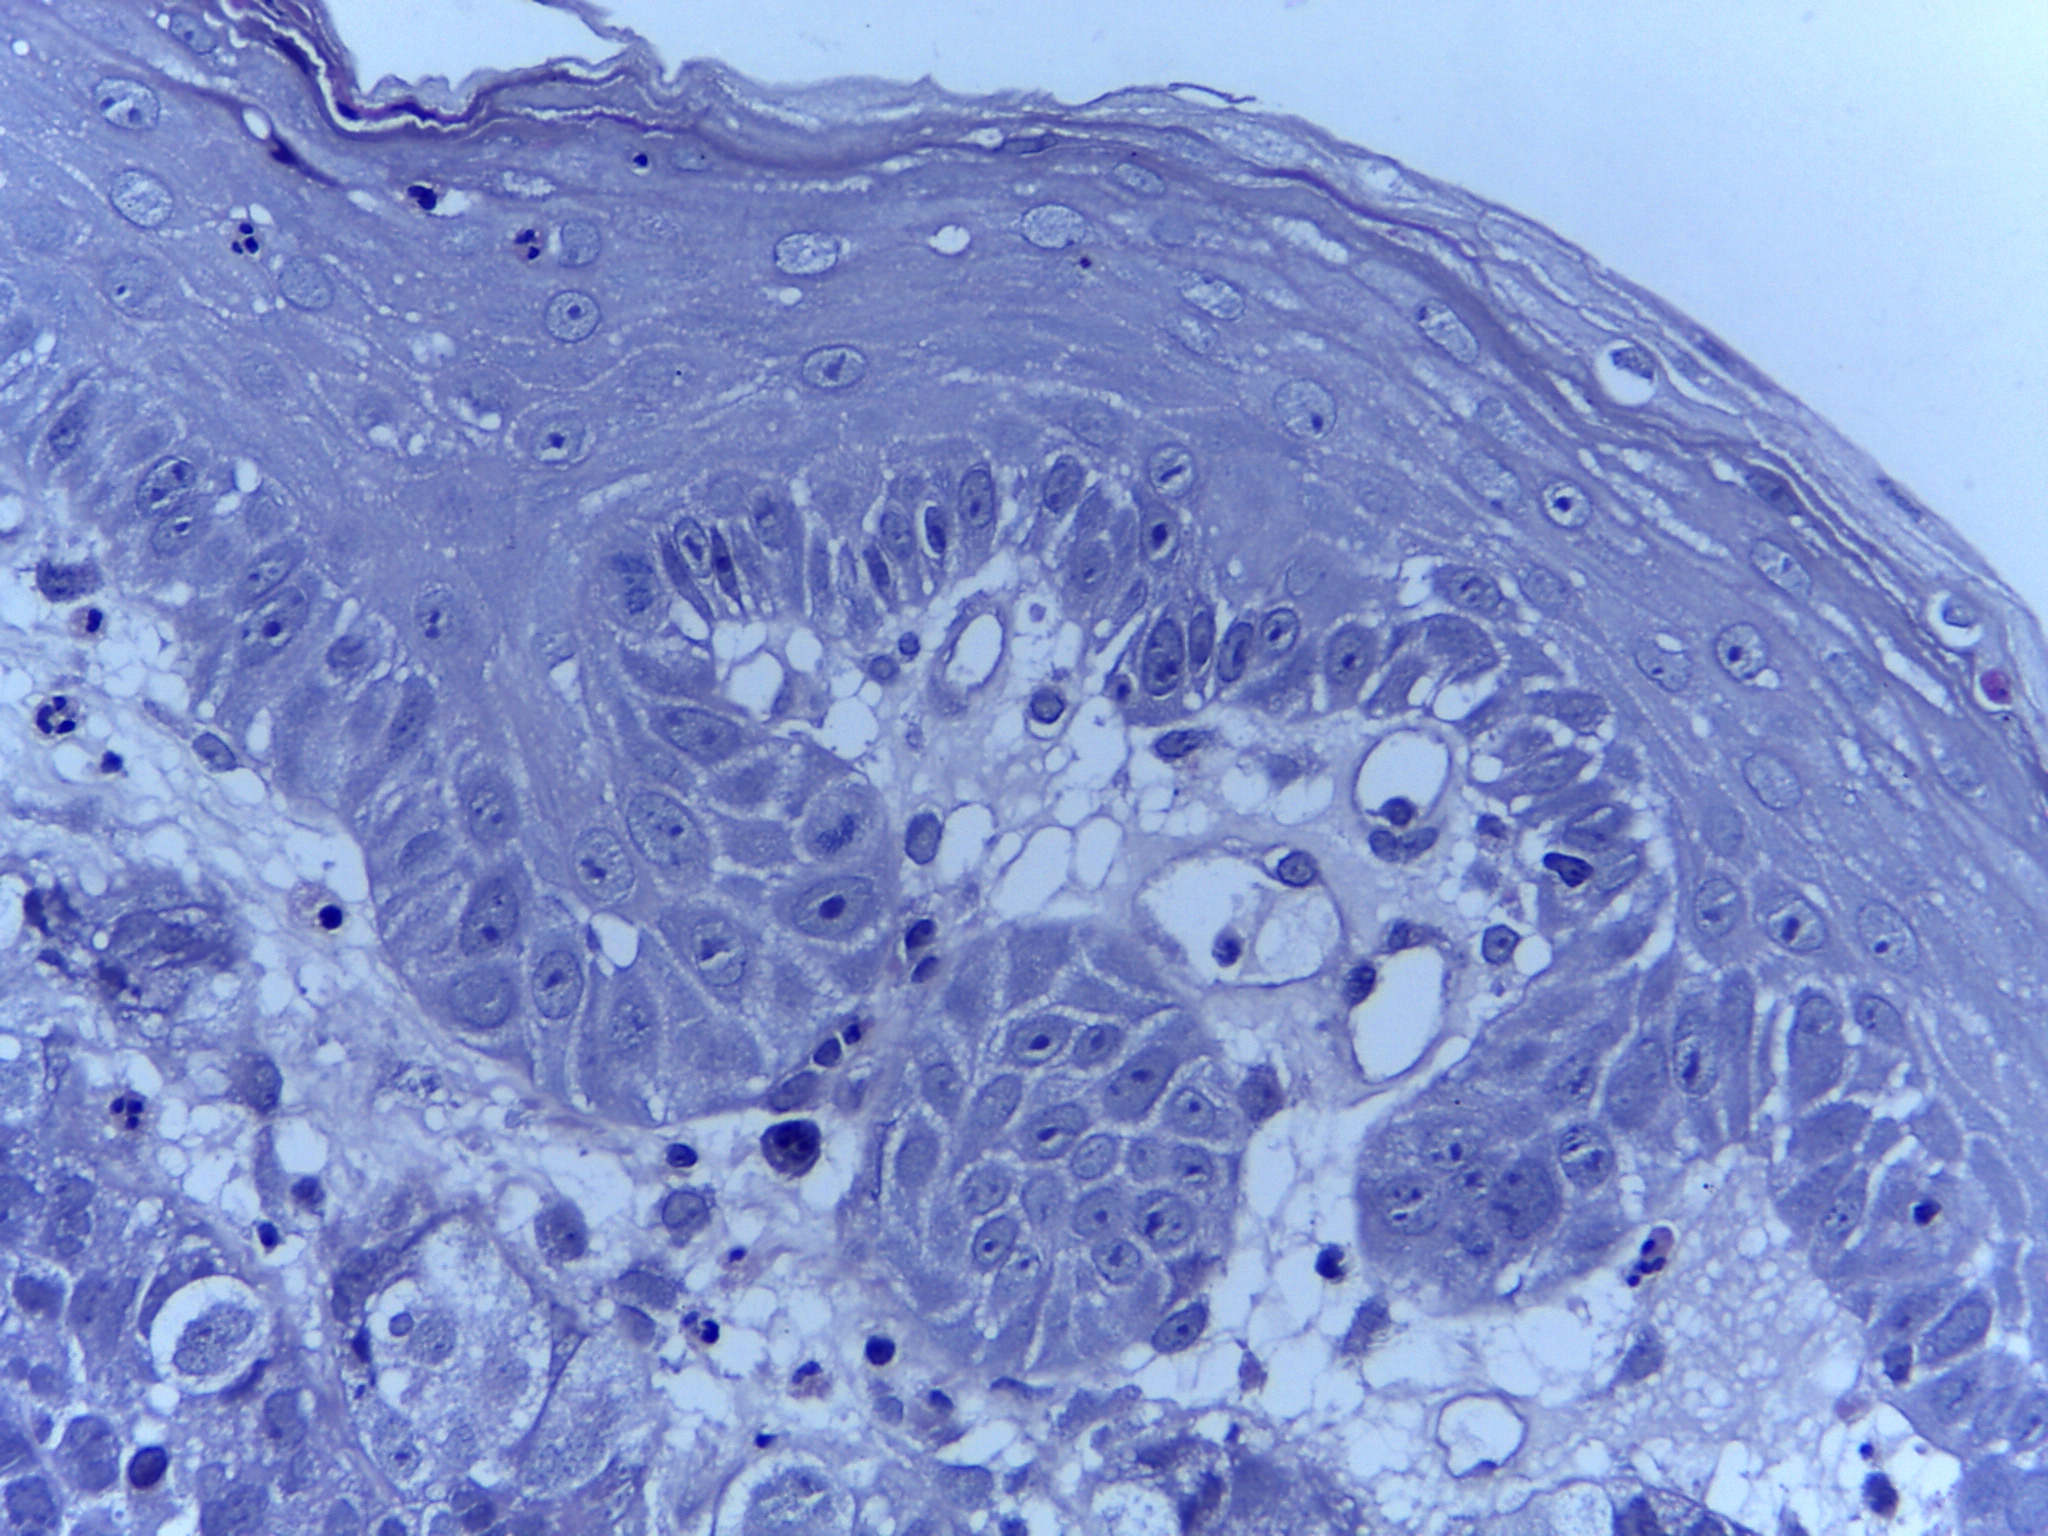
Diagnosis: Normal